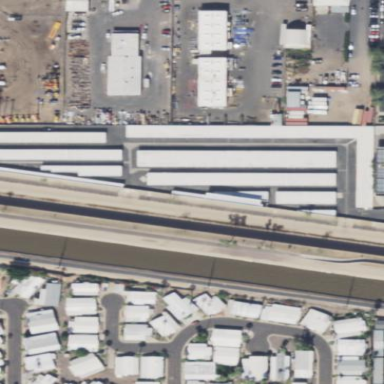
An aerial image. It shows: Storage rental shop.